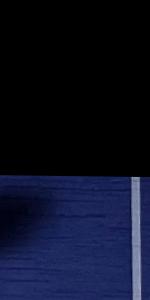
Label: Empty